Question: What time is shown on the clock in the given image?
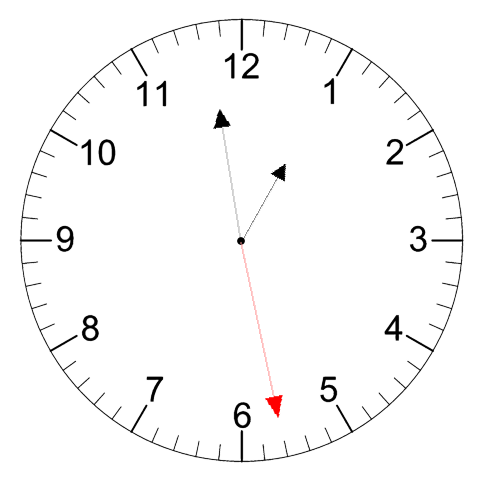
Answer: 12:58:28